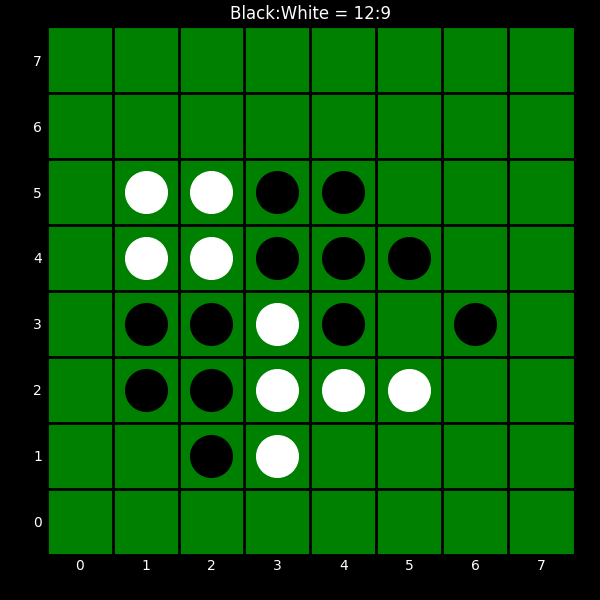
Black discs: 12
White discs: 9